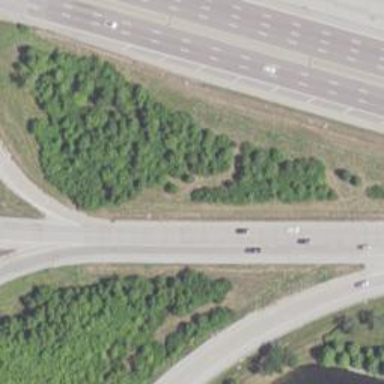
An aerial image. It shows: Trunk link highway.